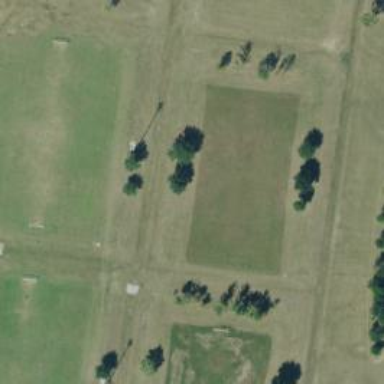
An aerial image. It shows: Soccer field in George Bush Park. The field has pitch designated for soccer.